Field crop: tomato
Growth stage: 1
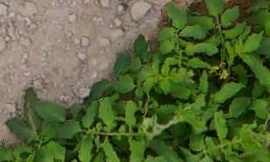
Species: tomato